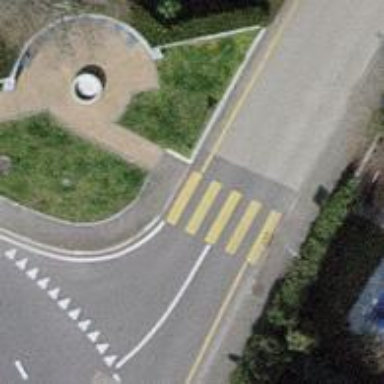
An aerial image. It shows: Uncontrolled road crossing.